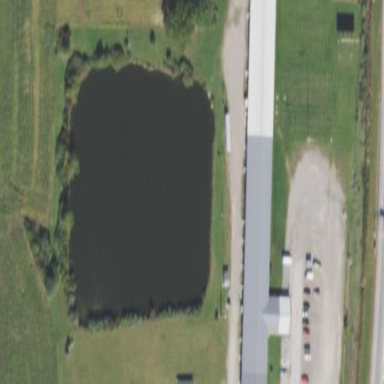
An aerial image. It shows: Serene pond surrounded by nature.